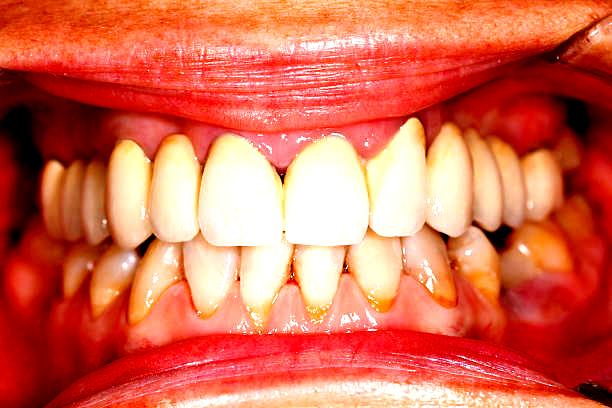
Condition: Gingivitis